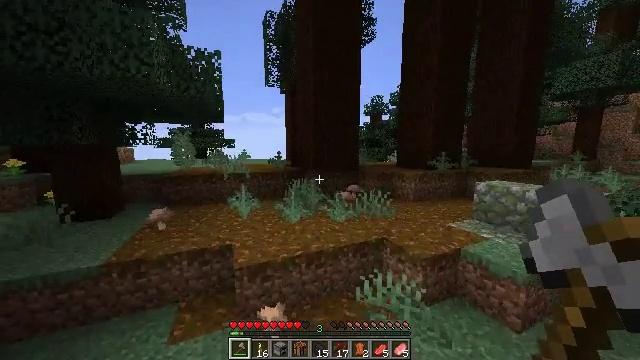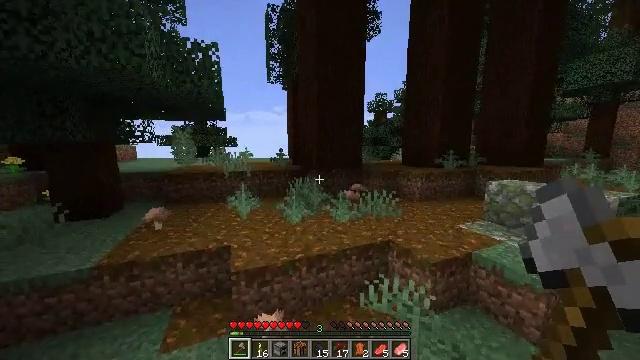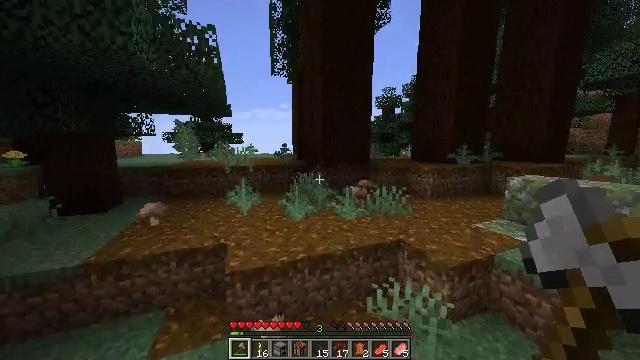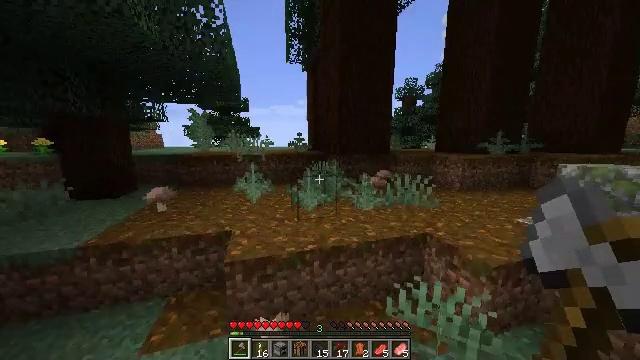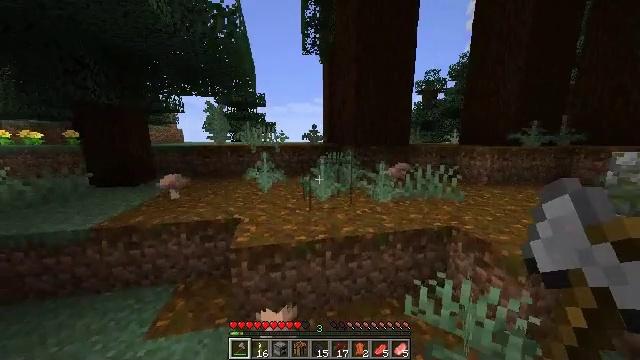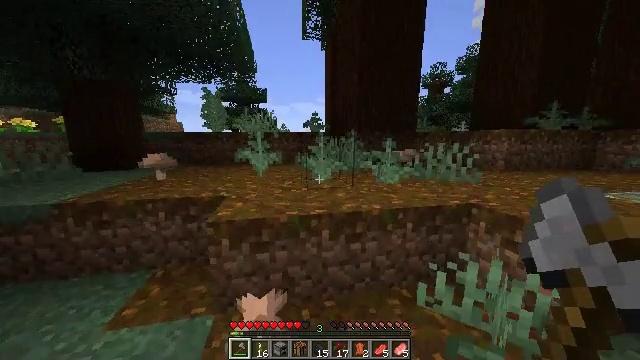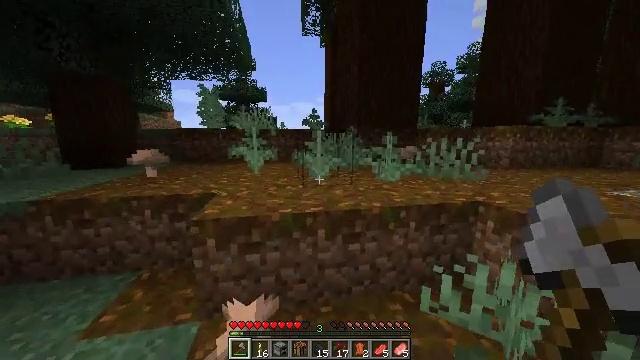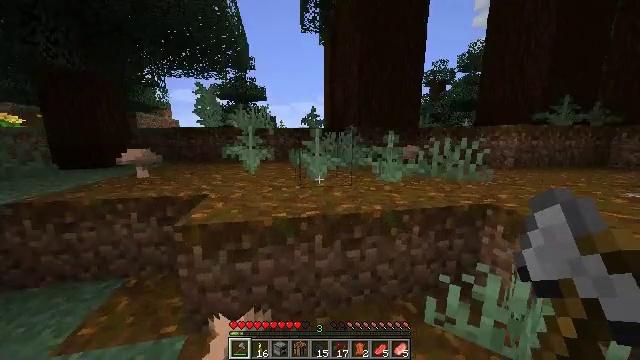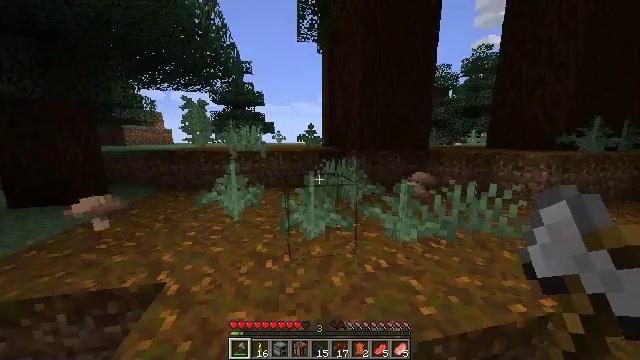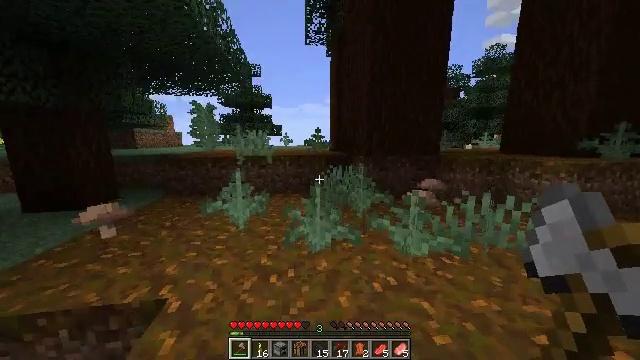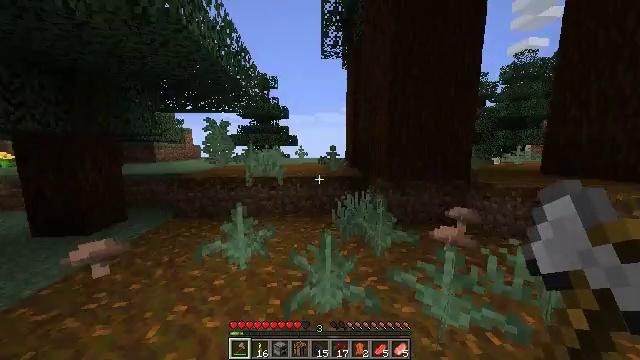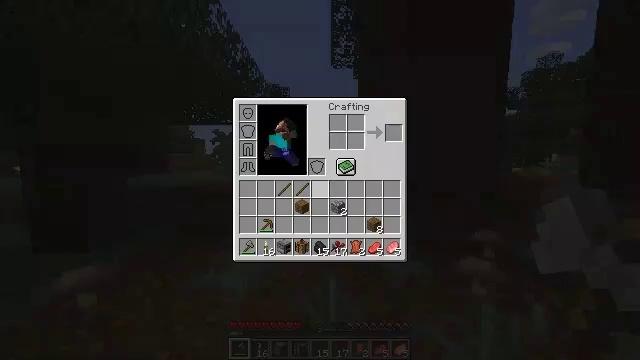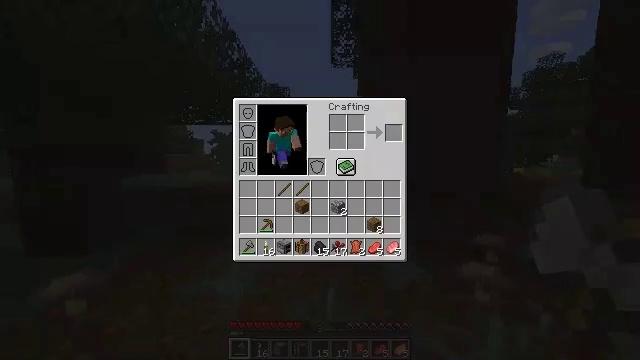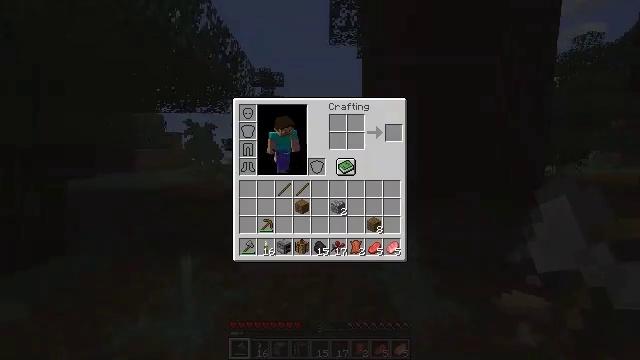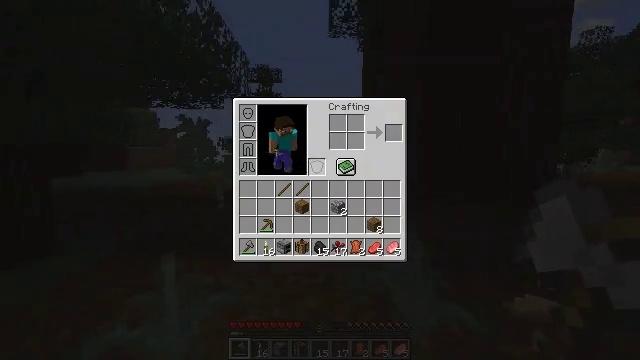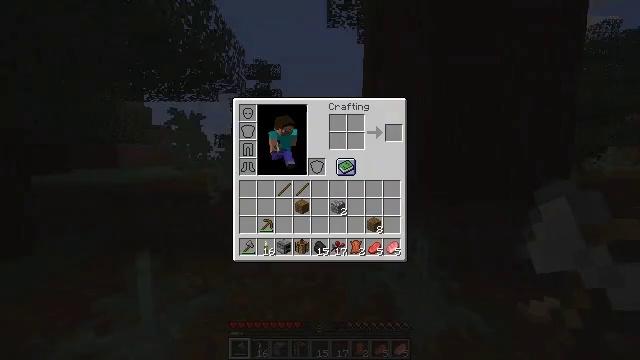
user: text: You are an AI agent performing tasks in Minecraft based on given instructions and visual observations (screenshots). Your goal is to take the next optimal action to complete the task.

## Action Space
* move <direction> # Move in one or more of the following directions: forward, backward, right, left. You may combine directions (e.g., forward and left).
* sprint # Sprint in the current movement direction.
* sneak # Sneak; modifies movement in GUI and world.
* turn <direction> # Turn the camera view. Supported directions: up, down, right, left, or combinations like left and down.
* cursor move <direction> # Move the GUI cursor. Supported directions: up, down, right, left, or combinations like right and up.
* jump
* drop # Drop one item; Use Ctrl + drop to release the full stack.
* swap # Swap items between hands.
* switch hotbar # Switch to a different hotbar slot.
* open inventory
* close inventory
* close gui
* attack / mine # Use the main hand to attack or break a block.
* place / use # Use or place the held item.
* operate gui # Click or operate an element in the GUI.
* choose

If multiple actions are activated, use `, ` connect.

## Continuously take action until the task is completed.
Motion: motion action
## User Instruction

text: Dive and mine the kelp.
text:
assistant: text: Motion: move forward, sprint, jump
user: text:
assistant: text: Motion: move forward, sprint, turn left, jump
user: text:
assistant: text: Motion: move forward, sprint, turn left, jump
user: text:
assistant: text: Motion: move forward, sprint, turn left, jump
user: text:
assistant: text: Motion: move forward, sprint, jump
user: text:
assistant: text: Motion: move forward, sprint, jump
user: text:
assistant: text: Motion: move forward, sprint, jump
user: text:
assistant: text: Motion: move forward, sprint, jump
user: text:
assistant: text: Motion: move forward, sprint, turn left, jump
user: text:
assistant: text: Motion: move forward, sprint, turn left and up, jump
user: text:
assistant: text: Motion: move forward, sprint, turn left and up, jump, open inventory
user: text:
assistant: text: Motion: move forward, sprint, jump, open inventory
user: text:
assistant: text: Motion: move forward, jump, open inventory
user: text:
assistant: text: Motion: move forward, cursor move up, open inventory
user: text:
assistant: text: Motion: cursor move right and up
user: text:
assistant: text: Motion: cursor move right
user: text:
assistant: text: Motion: cursor move right
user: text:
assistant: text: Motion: cursor move right and down
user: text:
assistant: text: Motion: cursor move down
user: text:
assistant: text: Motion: cursor move down
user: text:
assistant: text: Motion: cursor move down
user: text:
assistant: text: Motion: no_op
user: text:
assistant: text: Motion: no_op
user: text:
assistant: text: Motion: no_op
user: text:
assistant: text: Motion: no_op
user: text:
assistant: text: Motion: no_op
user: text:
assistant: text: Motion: cursor move left
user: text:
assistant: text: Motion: cursor move left
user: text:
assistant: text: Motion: no_op
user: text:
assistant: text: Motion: no_op